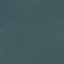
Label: SeaLake